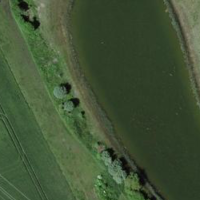
EUNIS habitat code: 14
Species observed at this site:
Numenius arquata